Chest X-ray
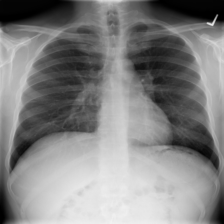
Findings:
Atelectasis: negative
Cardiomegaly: negative
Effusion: negative
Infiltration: negative
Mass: negative
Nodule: negative
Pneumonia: negative
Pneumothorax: negative
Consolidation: negative
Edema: negative
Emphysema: negative
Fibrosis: negative
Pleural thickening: negative
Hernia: negative